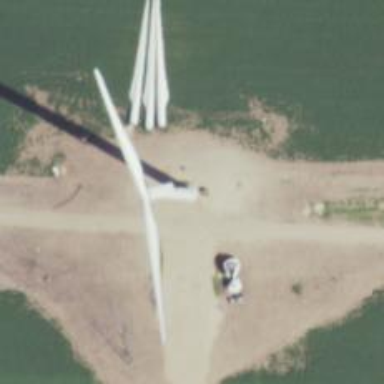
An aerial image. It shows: Wind generator powered by horizontal-axis wind turbine.